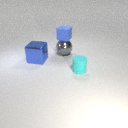
small cyan rubber cylinder in front of large gray metal sphere